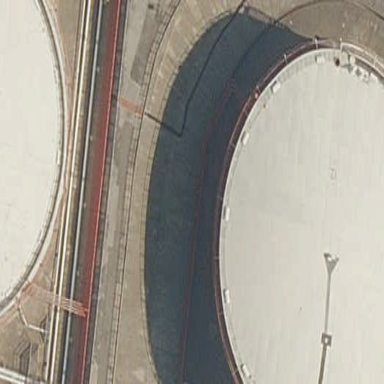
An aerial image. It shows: Building with storage tank.